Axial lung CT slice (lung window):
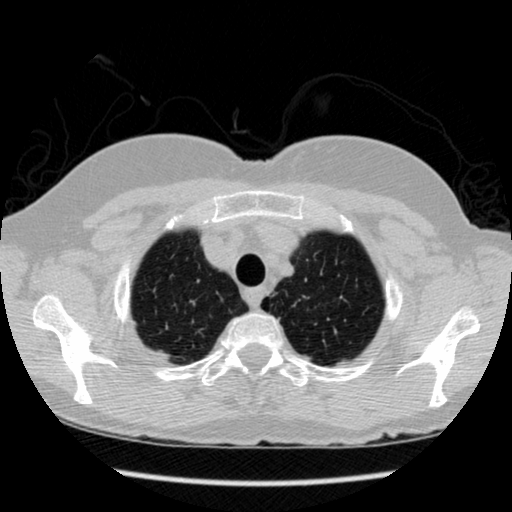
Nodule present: no